Field crop: maize
Growth stage: 2
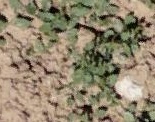
Species: convolvulus